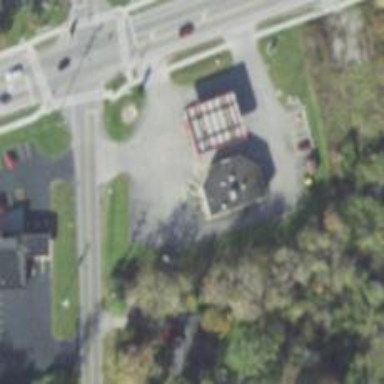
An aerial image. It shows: Convenience shop.